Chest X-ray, AP view. Patient: 58 years old, sex F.
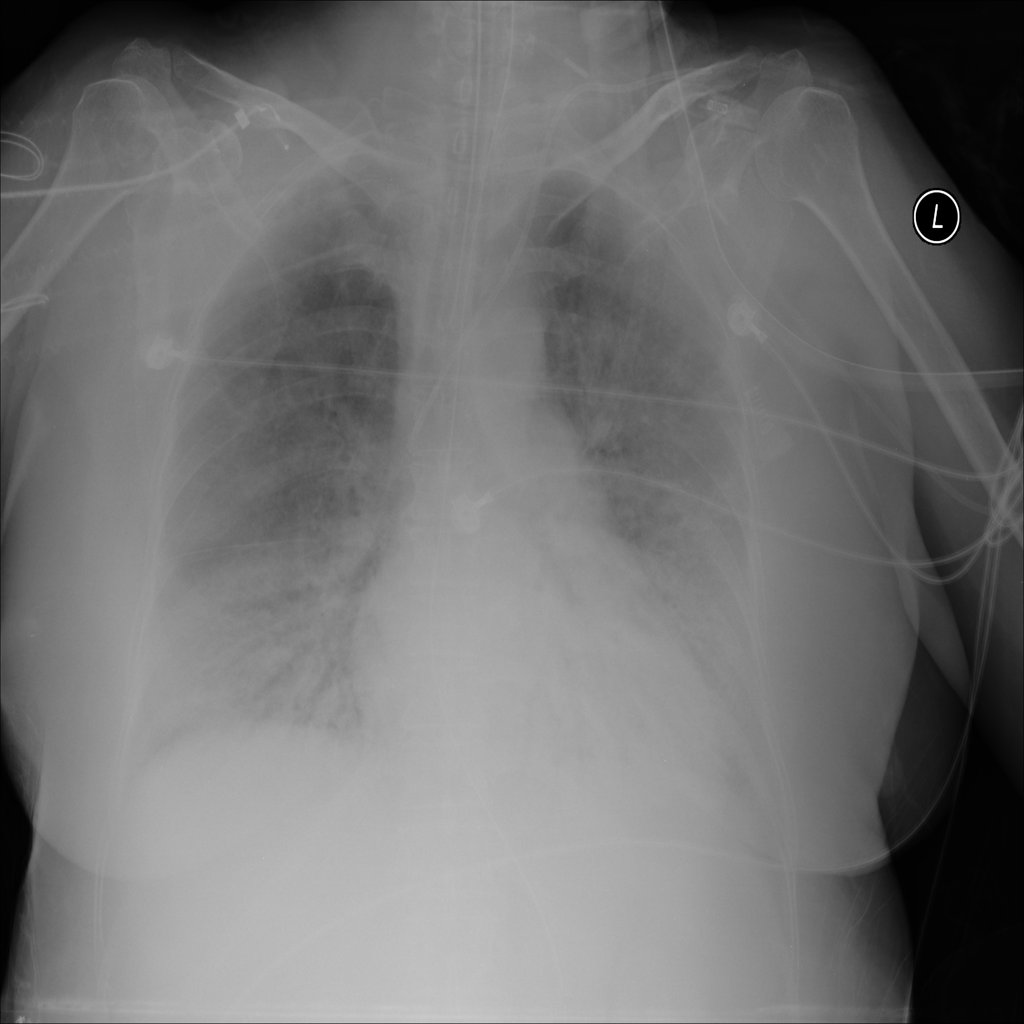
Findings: Infiltration, Nodule